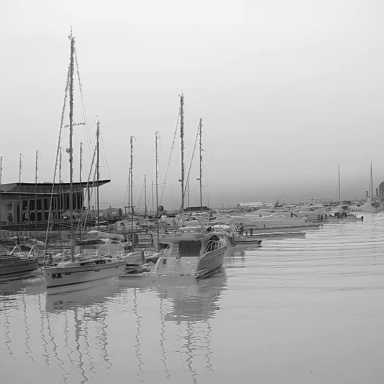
There are five sailboats in the infrared image.